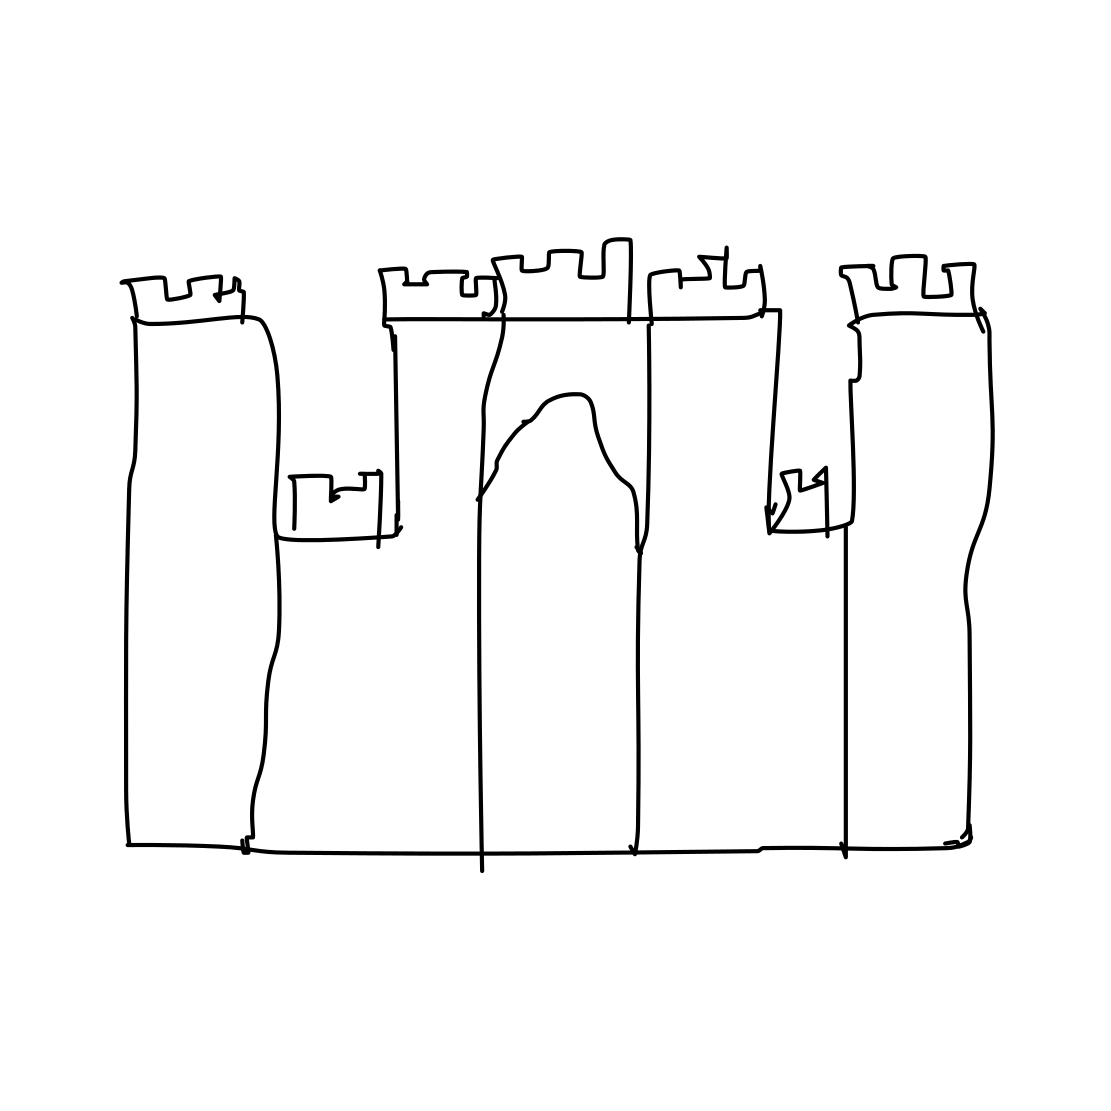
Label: castle